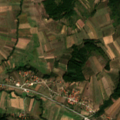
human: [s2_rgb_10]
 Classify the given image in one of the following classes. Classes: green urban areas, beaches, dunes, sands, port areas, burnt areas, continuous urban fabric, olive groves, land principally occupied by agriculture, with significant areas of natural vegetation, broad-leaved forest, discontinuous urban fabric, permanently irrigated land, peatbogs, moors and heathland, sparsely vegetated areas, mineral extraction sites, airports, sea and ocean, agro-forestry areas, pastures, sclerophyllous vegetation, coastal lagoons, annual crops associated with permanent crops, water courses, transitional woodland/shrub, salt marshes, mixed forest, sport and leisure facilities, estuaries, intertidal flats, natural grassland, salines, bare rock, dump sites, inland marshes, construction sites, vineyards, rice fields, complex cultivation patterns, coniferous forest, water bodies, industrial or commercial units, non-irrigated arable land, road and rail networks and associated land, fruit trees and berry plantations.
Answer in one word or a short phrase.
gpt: non-irrigated arable land, complex cultivation patterns, land principally occupied by agriculture, with significant areas of natural vegetation, broad-leaved forest